Aerial crown-view tile of a tropical tree (Barro Colorado Island, Panama), acquired 20250414:
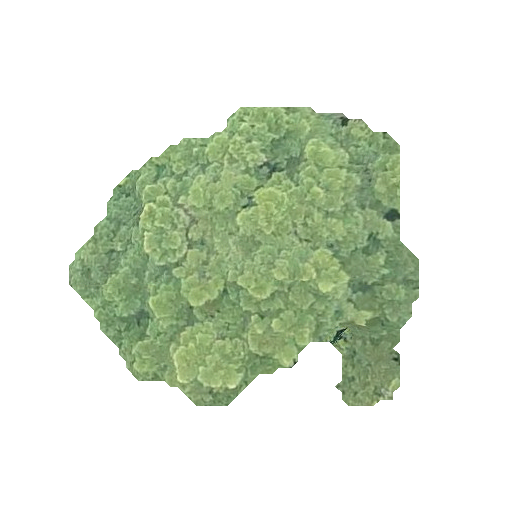
Species: Terminalia amazonia
GBIF accepted scientific name: Terminalia amazonica
Crown area: 111.91 m²